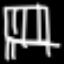
Label: chair